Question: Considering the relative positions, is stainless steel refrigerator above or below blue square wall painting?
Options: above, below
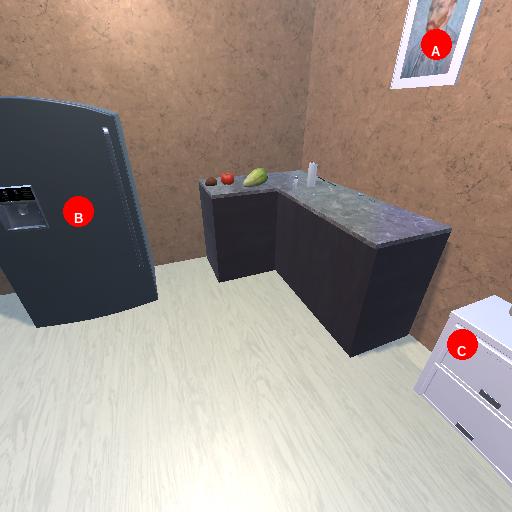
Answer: above